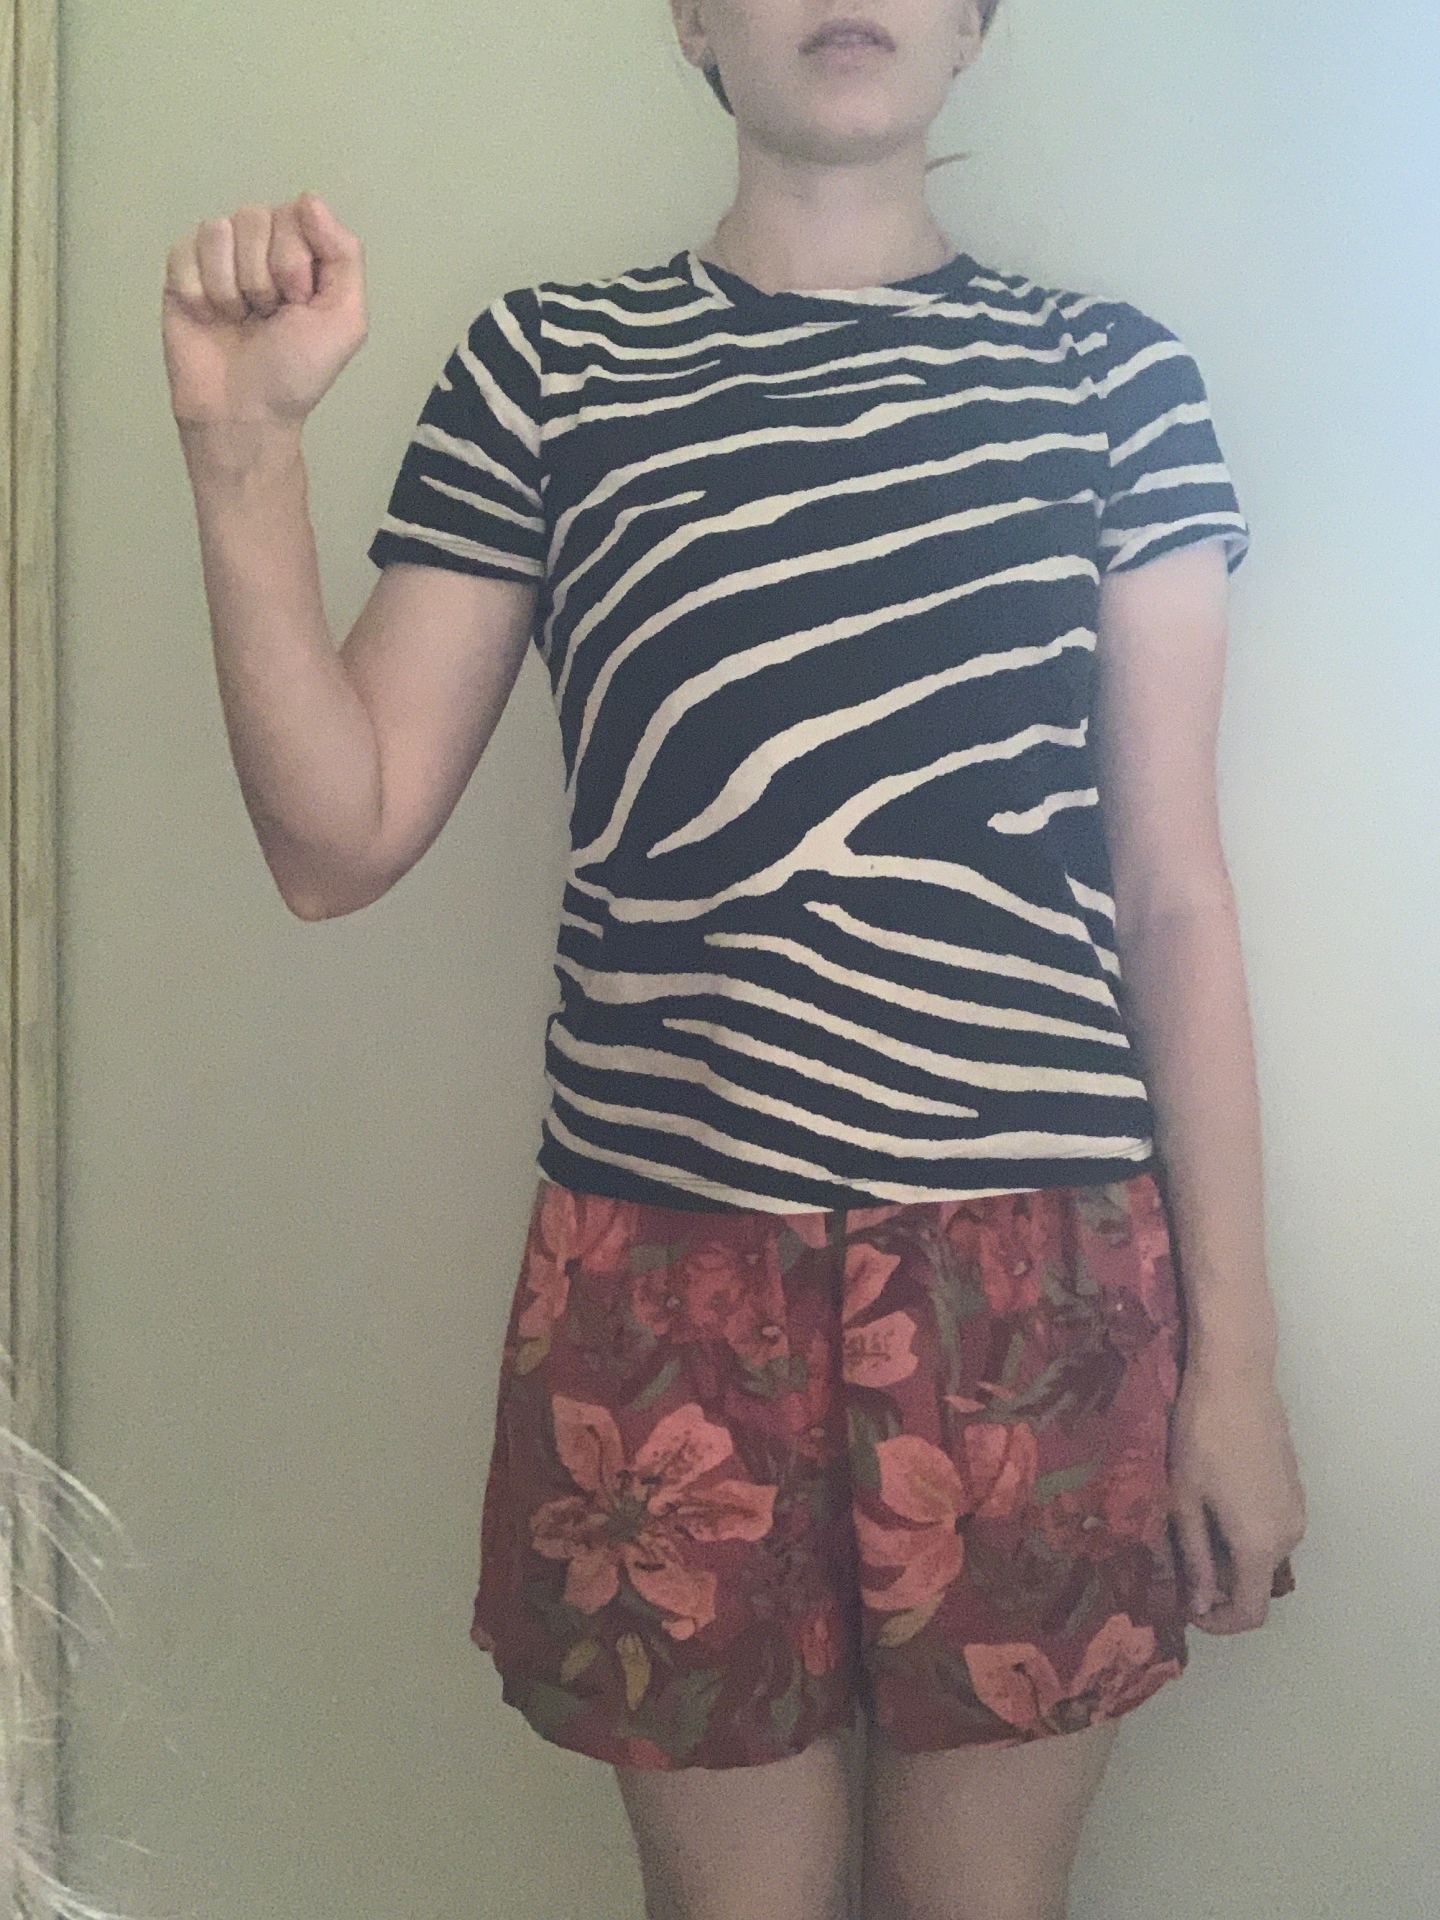
Label: noise